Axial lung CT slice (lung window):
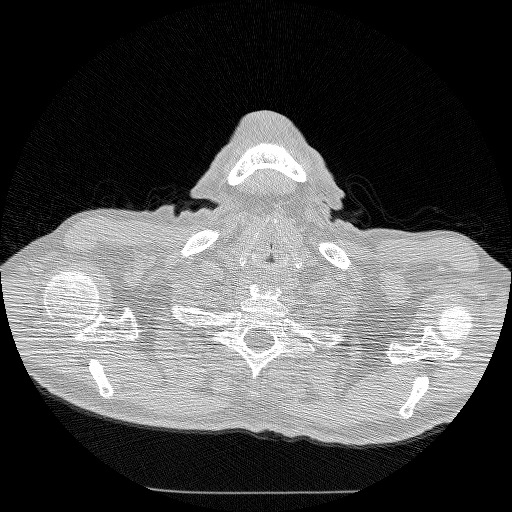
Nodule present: no